Interaction volume radius: 5 \u00c5
Interaction volume height: 40 \u00c5
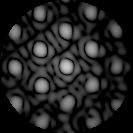
Disorder parameter: 0.256